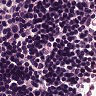
Metastatic tissue present: no